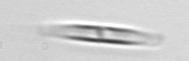
Label: pennate